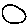
Label: circle